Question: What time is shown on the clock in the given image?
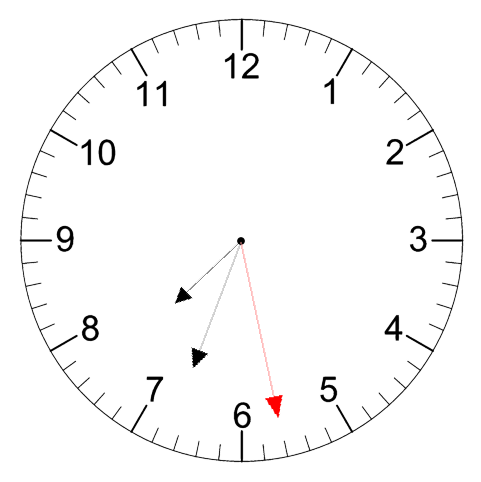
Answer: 07:33:28